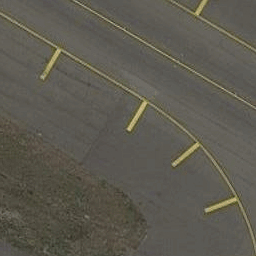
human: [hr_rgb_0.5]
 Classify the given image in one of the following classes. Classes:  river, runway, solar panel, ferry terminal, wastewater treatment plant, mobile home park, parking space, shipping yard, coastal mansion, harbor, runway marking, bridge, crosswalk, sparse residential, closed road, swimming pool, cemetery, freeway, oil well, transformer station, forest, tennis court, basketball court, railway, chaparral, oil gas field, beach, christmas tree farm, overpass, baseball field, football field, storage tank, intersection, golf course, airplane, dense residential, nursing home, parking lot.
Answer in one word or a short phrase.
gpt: runway marking